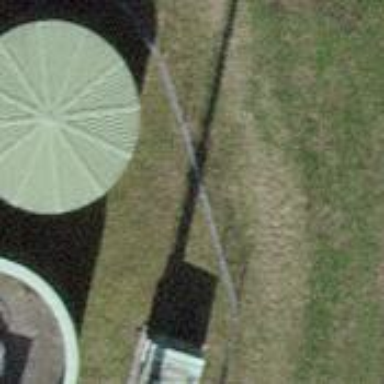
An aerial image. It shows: Silo building with storage tank.